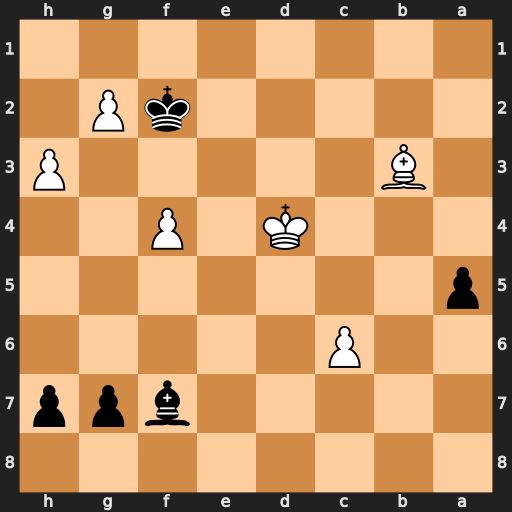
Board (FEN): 8/5bpp/2P5/p7/3K1P2/1B5P/5kP1/8
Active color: b
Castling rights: -
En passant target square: -
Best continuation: Bxb3 f5 Ba4 c7 Bd7